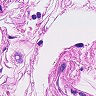
Metastatic tissue present: no